Field crop: tomato
Growth stage: 1
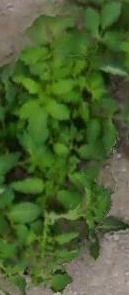
Species: tomato